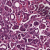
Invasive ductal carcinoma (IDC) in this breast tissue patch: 1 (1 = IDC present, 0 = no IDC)